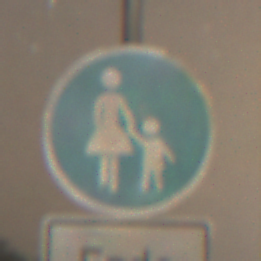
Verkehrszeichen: Gehweg
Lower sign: HinweisDurchVerbaleAngabe2
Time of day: Night
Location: Outdoor (Suburban)
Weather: Clear
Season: NotSpecified
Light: Artificial